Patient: sex M, age 60
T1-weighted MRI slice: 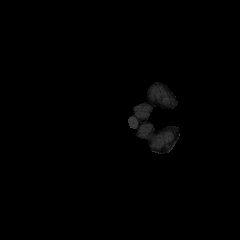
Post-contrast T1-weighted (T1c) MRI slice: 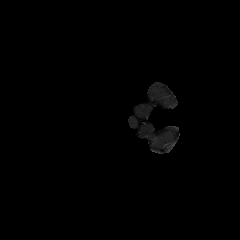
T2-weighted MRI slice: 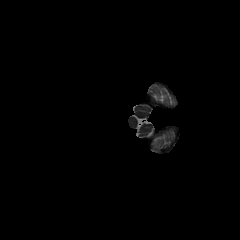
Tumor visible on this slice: no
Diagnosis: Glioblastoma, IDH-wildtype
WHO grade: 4